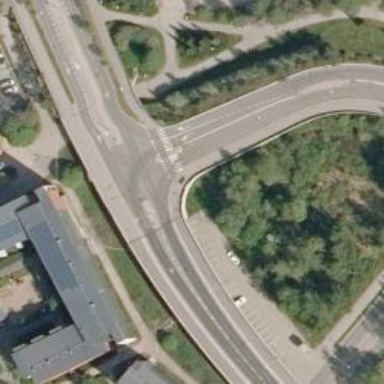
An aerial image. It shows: Asphalt road at the secondary link level.